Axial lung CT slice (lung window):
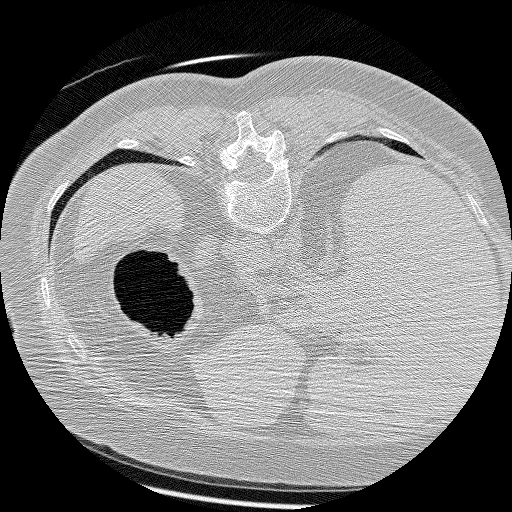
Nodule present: no